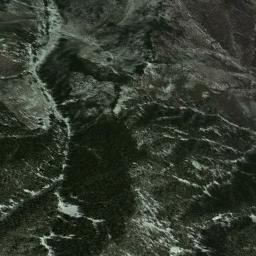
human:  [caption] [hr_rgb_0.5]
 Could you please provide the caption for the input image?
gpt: Lots of trees are on the mountain .

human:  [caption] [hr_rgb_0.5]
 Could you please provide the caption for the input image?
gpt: There are many terraces and mountain trails on this mountain .

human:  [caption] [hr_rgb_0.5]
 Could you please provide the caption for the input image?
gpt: The mountain is consist of half of green plants and half of bare land .

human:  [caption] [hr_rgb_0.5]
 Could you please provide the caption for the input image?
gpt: The mountain consists of some ridges and valleys .

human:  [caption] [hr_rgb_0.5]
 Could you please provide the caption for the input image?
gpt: Some snow exists on the mountain .